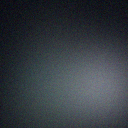
Screen state: off